Question: I need to find the least number of edges in a graph that appear in every path from the first vertice to the last. For example - in the image if the first vertice is V0 and the last vertice is V8 then the least number of vertices that appear in every path from V0 to V8 is 2 and they are the ones in green (or in place of V6-V8 could have been V0-V3 or V3-V6).
Example image:

Been searching for a while but can't find (or think of) any algorithm to do this...
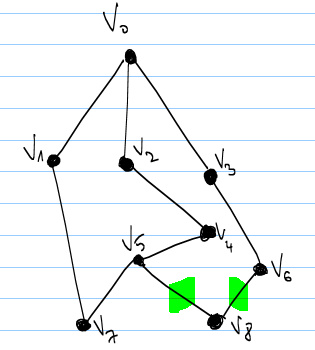
Answer: Your question is equivalent to finding a minimum s-t cut in the graph, since this cut gives the smallest set of edges that, if removed, disconnect s and t. This is the same as saying that every path goes through some edge in the minimum cut.
There are many algorithms for finding minimum s-t cuts. For example, the <URL> has the same flow as the number of edges in the min s-t cut. Consequently, any max-flow algorithm, such as Ford-Fulkerson or Edmonds-Karp, can be used to directly compute the cost of a min cut. From there, it's easy to recover the min cut by finding all edges reachable from s in the residual graph and taking all edges that have one endpoint in this set and another endpoint in the complement.
Hope this helps!